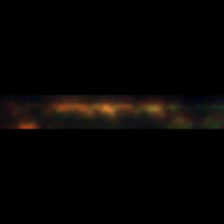
Taxon: Chaetoceros
Group: Diatoms